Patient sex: M
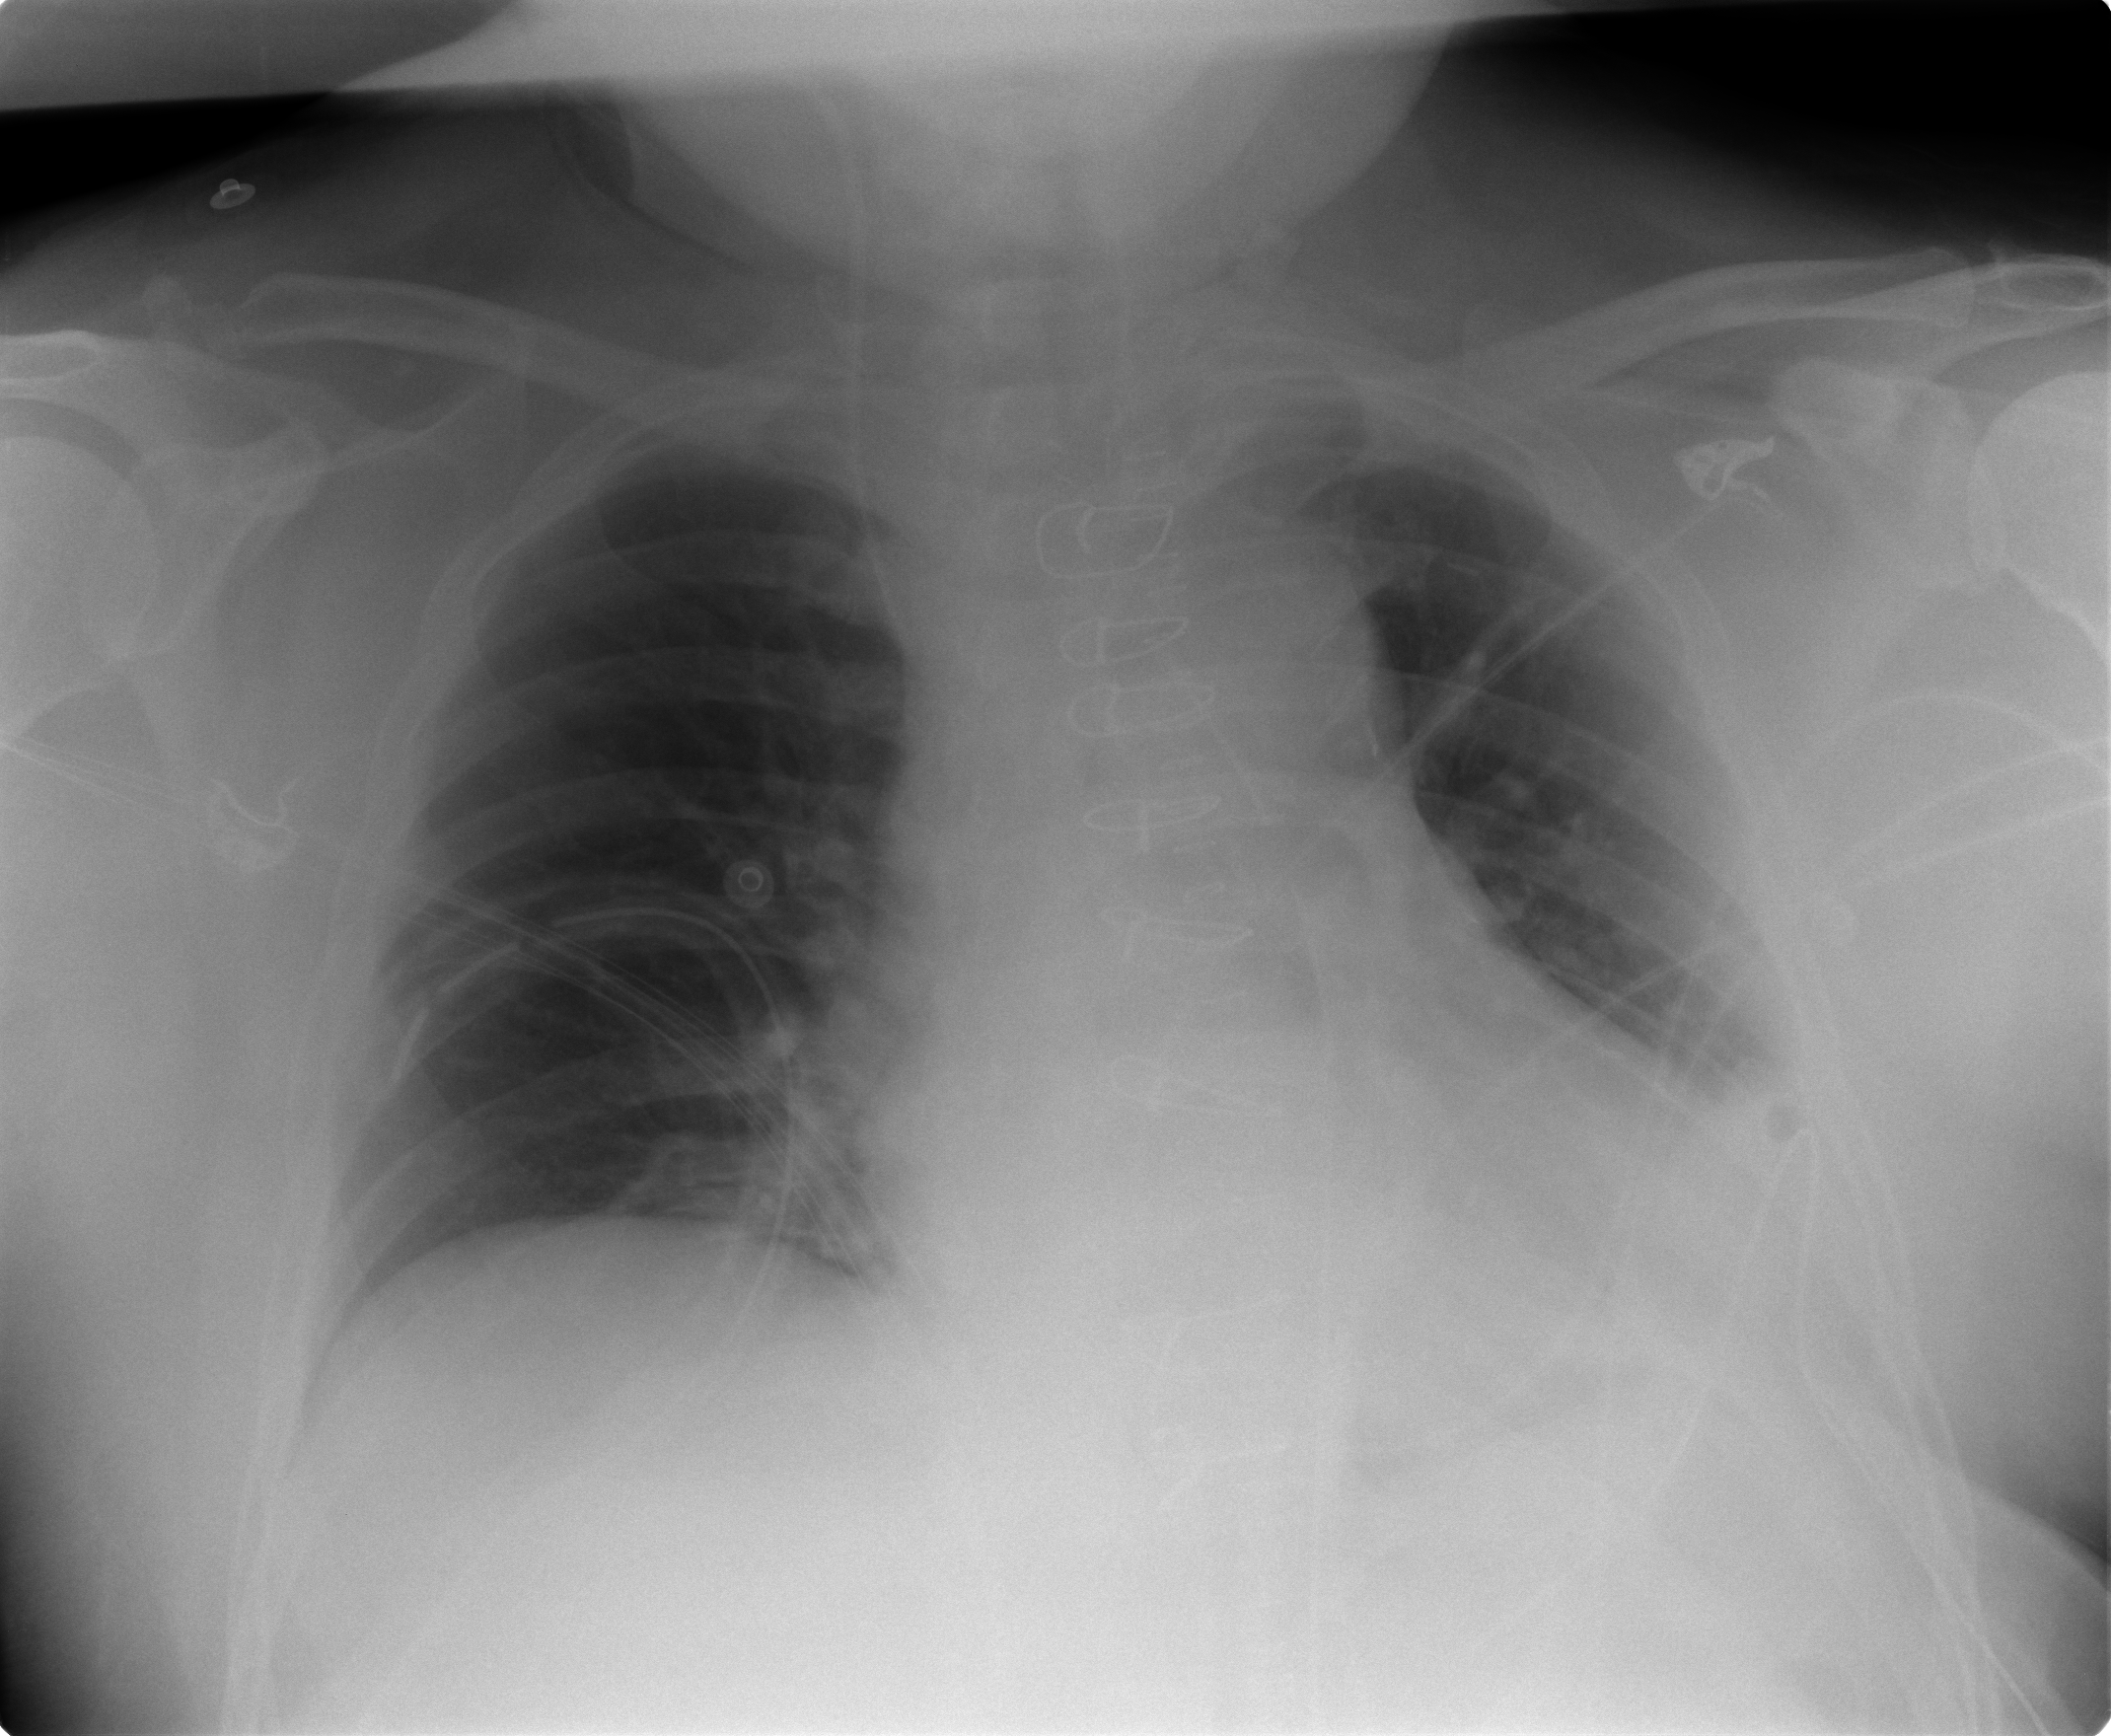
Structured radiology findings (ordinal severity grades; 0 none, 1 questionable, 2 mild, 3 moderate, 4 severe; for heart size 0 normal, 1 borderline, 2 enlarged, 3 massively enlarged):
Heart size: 2
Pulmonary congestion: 0
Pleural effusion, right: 0
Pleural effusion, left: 2
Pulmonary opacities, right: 0
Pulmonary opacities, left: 0
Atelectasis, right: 2
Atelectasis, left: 2